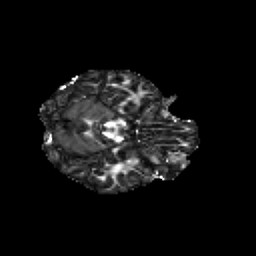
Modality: FA
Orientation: axial
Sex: female
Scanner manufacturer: siemens
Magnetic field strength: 3 T
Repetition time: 5 s
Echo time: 0.071 s